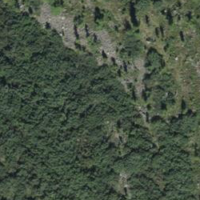
EUNIS habitat code: 32
Species observed at this site:
Colias palaeno